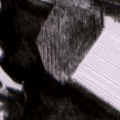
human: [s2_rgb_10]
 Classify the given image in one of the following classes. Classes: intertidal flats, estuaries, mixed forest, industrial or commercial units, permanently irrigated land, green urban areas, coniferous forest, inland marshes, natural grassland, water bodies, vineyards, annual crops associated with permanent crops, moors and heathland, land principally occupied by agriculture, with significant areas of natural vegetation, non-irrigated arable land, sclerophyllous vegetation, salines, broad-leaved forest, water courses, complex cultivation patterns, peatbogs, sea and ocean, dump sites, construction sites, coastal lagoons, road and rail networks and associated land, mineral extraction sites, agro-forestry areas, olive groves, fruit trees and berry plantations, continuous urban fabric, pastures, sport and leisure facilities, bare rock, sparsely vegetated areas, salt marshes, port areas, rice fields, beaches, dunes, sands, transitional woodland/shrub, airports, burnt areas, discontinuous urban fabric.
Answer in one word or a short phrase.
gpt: non-irrigated arable land, coniferous forest, mixed forest, transitional woodland/shrub